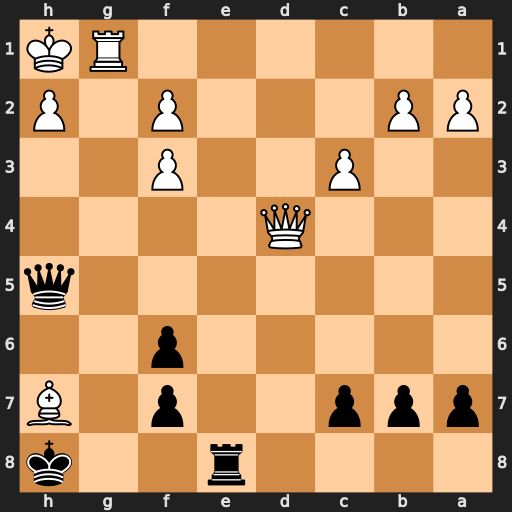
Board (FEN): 4r2k/ppp2p1B/5p2/7q/3Q4/2P2P2/PP3P1P/6RK
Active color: b
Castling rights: -
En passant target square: -
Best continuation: Qxf3+ Rg2 Re1#